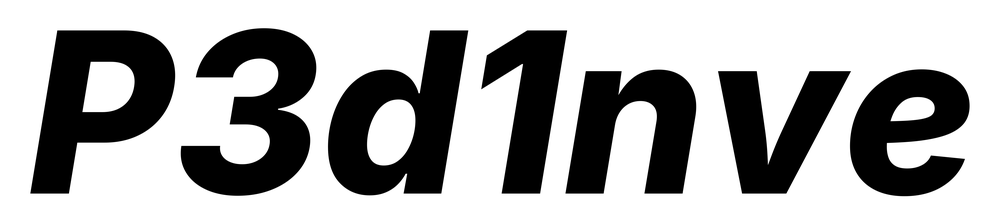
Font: Inter-Italic_ExtraBold_Italic